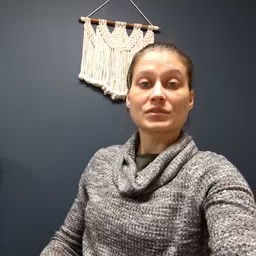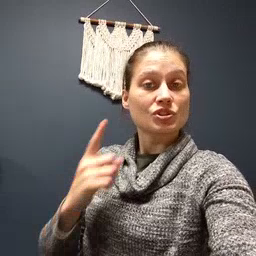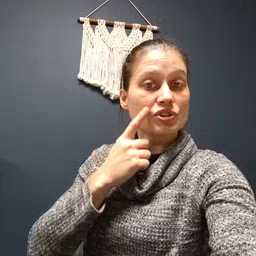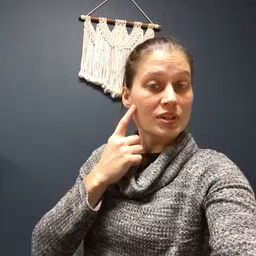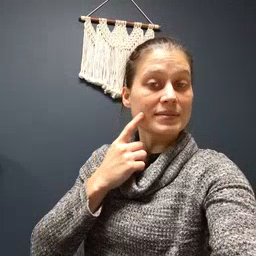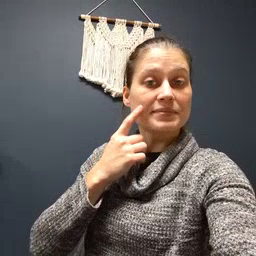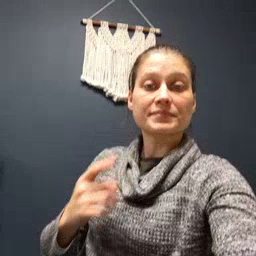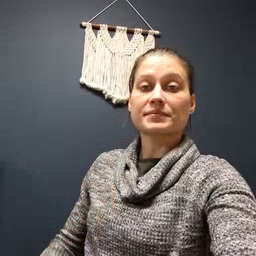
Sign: cheek